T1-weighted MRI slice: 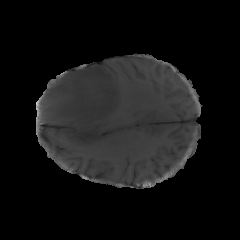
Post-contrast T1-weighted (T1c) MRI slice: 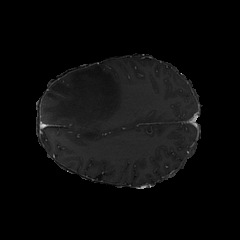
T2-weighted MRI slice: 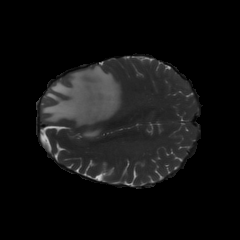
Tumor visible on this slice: yes